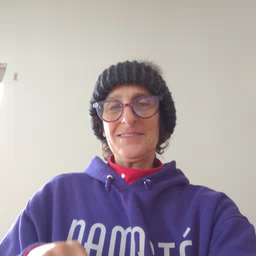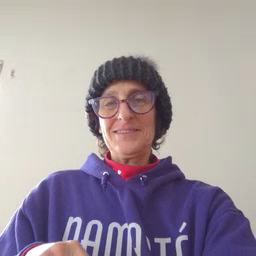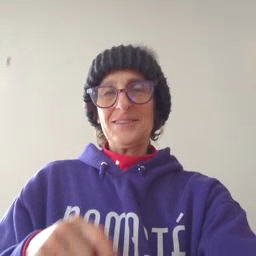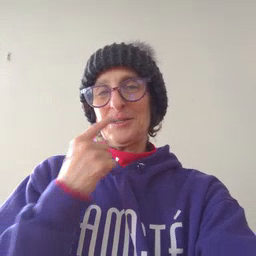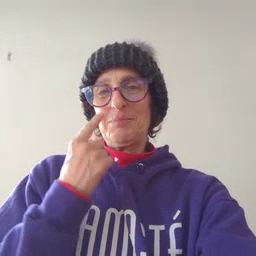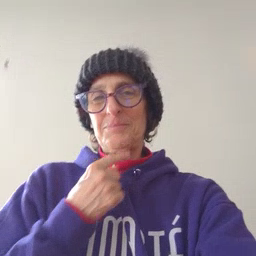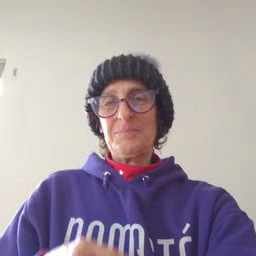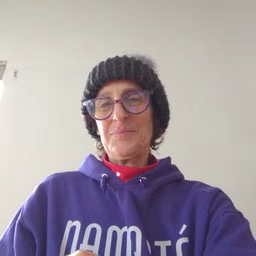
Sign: lips